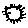
Label: sun